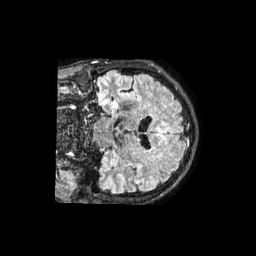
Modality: FLAIR
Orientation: coronal
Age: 56
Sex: male
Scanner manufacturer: philips
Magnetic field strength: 3 T
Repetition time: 4.8 s
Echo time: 0.34 s